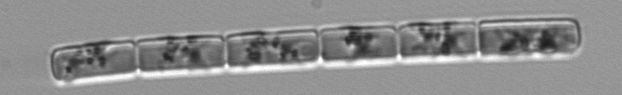
Label: Guinardia_delicatula